Question: Eclipse marker tab shows some 'xml' problem. This occurred when I checked 'dynamic web module' in the 'Project Facets'.
This is my project hierarchy :

'jdconfig.xml' (automatically generated) :
'''
<?xml version="1.0" encoding="utf-8"?>
<jdoconfig xmlns="http://java.sun.com/xml/ns/jdo/jdoconfig"
xmlns:xsi="http://www.w3.org/2001/XMLSchema-instance"
xsi:noNamespaceSchemaLocation="http://java.sun.com/xml/ns/jdo/jdoconfig">
<persistence-manager-factory name="transactions-optional">
<property name="javax.jdo.PersistenceManagerFactoryClass"
value="org.datanucleus.api.jdo.JDOPersistenceManagerFactory"/>
<property name="javax.jdo.option.ConnectionURL" value="appengine"/>
<property name="javax.jdo.option.NontransactionalRead" value="true"/>
<property name="javax.jdo.option.NontransactionalWrite" value="true"/>
<property name="javax.jdo.option.RetainValues" value="true"/>
<property name="datanucleus.appengine.autoCreateDatastoreTxns" value="true"/>
<property name="datanucleus.appengine.singletonPMFForName" value="true"/>
</persistence-manager-factory>
</jdoconfig>
'''
Errors shown in the marker window :
'''
cvc-elt.1: Cannot find the declaration of element 'jdoconfig'.
'''
What is the reason I am getting this error ?
Also,what is 'jdoconfig.xml' ?
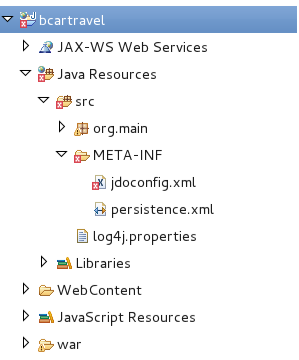
Answer: Because its wrong?
This page has a simple example
<URL>
The documentation of any JDO implementation would explain what that file is for, as would a simple internet search.
A better XML header would be something like
'''
<jdoconfig xmlns="http://xmlns.jcp.org/xml/ns/jdo/jdoconfig"
xmlns:xsi="http://www.w3.org/2001/XMLSchema-instance"
xsi:schemaLocation="http://xmlns.jcp.org/xml/ns/jdo/jdoconfig
http://xmlns.jcp.org/xml/ns/jdo/jdoconfig_3_0.xsd" version="3.0">
'''